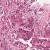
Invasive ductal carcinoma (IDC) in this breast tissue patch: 1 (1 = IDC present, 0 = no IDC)